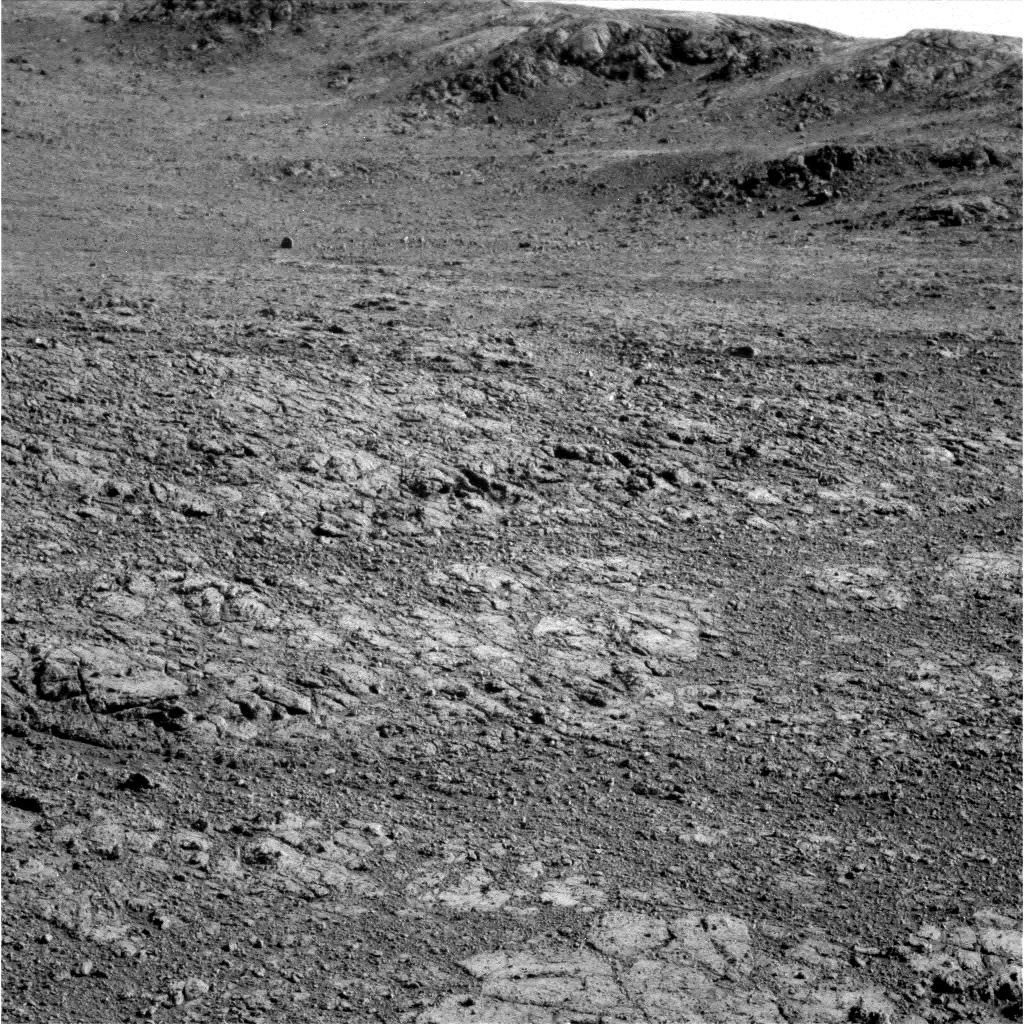
Terrain classes present: Bedrock, Gravel / Sand / Soil, Sky / Distant Mountains